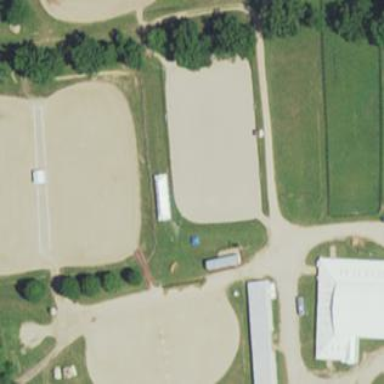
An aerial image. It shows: Equestrian pitch on the ground.